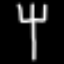
Label: fork